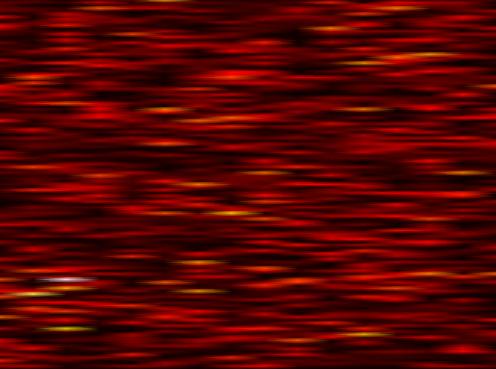
Label: FBMC